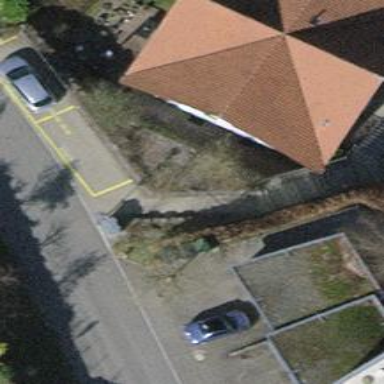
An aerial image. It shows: Road with steps.